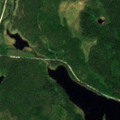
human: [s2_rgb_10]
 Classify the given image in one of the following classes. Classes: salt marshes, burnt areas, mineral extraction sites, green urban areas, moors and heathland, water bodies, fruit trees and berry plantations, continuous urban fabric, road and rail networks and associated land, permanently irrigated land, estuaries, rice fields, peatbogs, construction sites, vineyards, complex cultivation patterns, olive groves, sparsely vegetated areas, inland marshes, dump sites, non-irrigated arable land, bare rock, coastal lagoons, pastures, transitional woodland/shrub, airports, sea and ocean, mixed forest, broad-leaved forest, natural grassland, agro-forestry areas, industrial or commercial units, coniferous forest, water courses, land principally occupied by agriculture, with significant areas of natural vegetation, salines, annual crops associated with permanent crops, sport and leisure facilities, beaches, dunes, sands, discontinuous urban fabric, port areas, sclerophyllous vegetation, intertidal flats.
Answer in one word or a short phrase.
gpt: coniferous forest, mixed forest, transitional woodland/shrub, water bodies